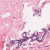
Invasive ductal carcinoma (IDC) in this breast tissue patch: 0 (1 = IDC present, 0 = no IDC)